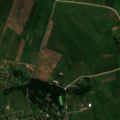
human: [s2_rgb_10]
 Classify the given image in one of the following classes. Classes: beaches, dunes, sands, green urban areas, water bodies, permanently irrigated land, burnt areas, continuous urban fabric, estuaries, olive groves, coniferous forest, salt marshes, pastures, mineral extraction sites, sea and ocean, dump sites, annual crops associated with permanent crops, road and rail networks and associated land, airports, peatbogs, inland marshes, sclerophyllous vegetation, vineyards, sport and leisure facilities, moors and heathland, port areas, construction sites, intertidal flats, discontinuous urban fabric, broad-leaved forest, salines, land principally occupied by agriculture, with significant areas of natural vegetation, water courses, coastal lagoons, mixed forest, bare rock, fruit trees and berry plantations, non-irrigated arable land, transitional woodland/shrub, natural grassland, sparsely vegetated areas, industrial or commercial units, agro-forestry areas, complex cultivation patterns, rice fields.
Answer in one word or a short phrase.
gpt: discontinuous urban fabric, non-irrigated arable land, pastures, complex cultivation patterns